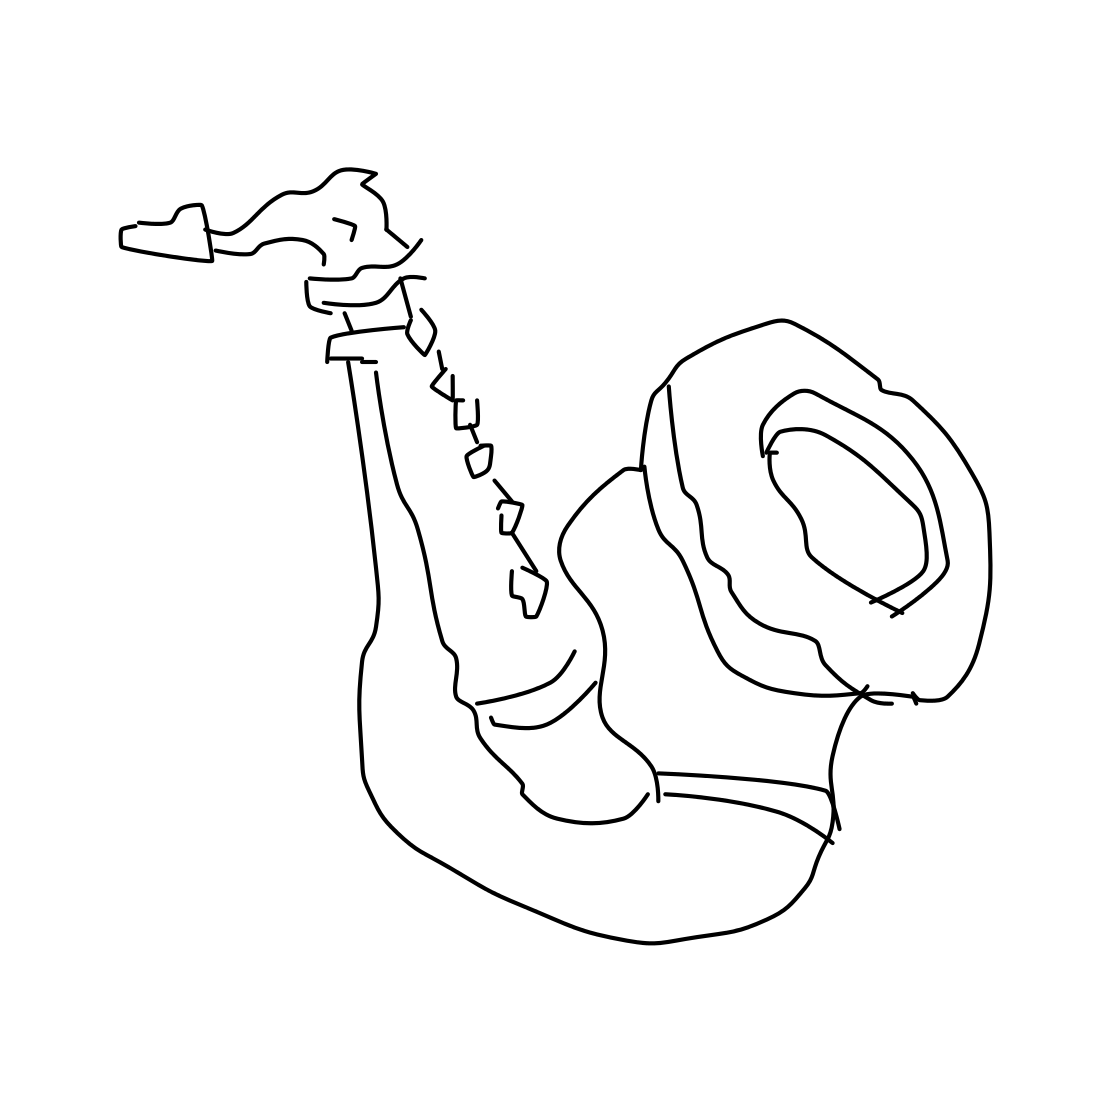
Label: saxophone